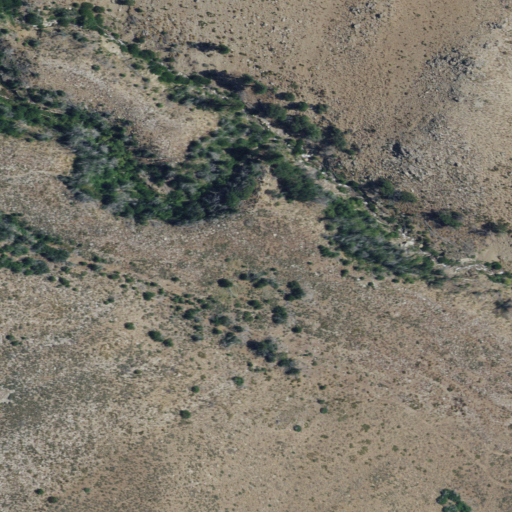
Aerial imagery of valley in California named Sardine Canyon containing shrub and evergreen forest